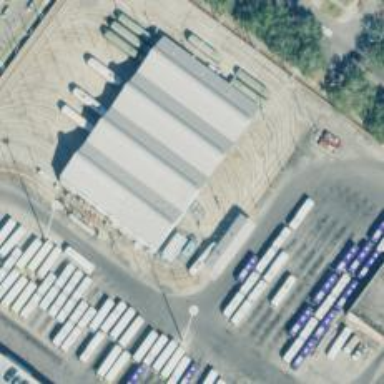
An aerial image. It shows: Tram railway tunnel passing through building's service yard.